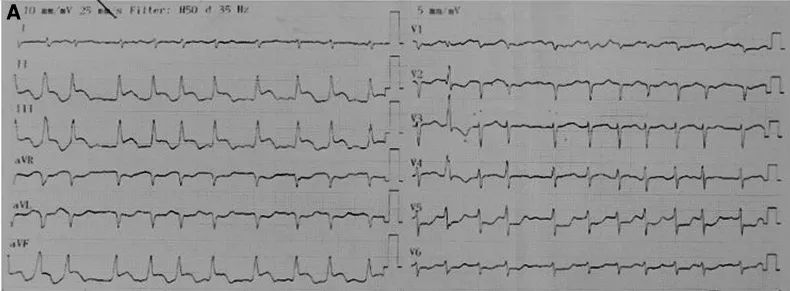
Serial ECGs. The pattern of ECGs was persistent, including atrial fibrillation, right axis deviation, poor R-wave progression, profound STE in leads II, III, and aVF with the presence of reciprocal ST depression in the precordial leads. (A) On admission.
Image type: electrography (ekg)